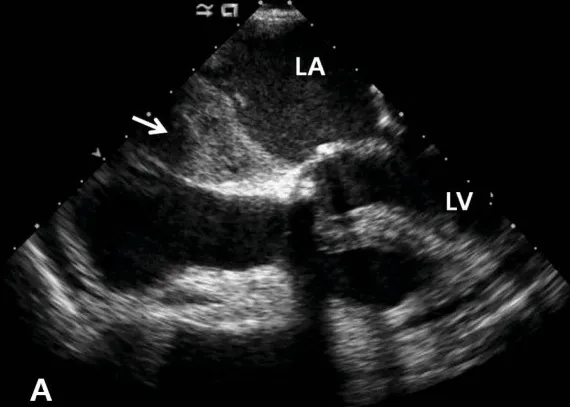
A) Transesophageal echocardiogram shows new thrombus formation in the left atrium (arrow).
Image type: radiology (ultrasound)